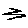
Label: zigzag